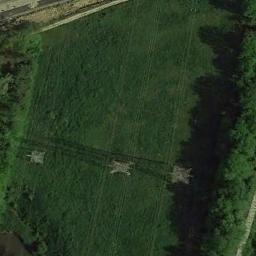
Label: meadow